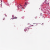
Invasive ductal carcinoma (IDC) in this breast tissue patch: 0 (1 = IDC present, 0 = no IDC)